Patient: sex M, age 78
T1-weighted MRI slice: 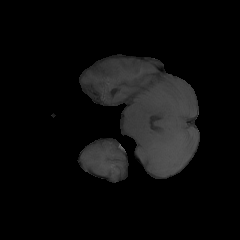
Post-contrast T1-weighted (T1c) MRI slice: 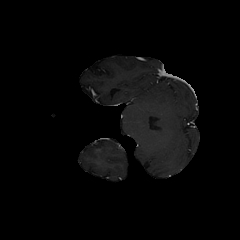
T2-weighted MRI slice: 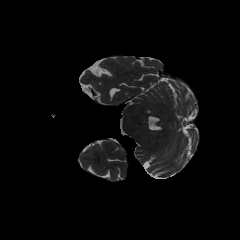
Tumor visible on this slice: no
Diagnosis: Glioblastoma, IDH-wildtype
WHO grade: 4